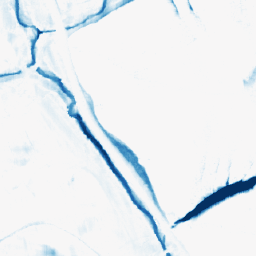
Category: morphological
Decomposition family: morphological_rect
Decomposition parameters: operation: closing
width: 10
height: 20
Upsampling method: area
Upsampling parameters: scale: 2
Upsampling scale: 2